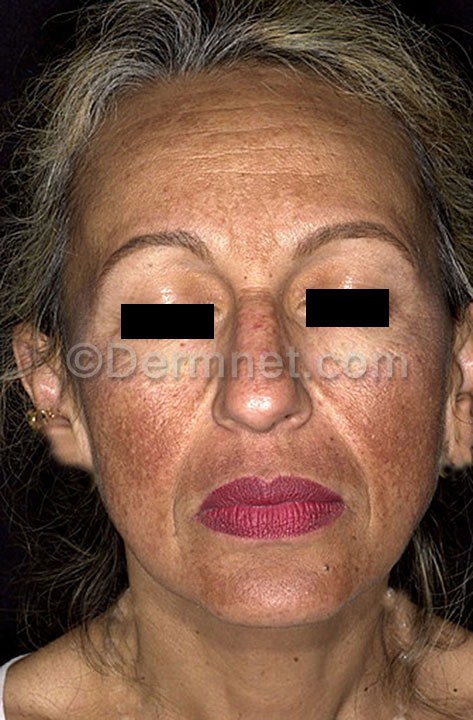
Disease: Light Diseases and Disorders of Pigmentation